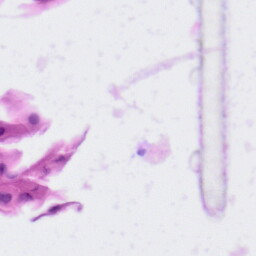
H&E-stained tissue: Tonsil